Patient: sex M, age 64
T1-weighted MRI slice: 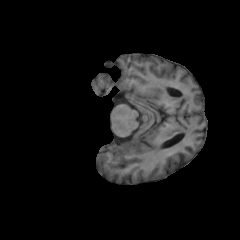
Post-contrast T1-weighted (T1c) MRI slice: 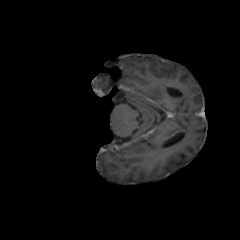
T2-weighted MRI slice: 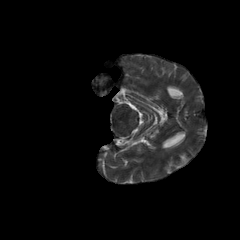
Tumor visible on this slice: no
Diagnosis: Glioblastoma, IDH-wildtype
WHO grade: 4